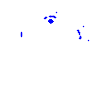
Particle: pion